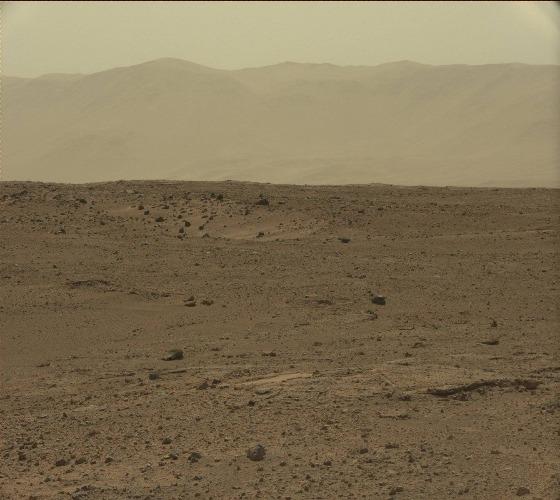
Terrain classes present: Gravel / Sand / Soil, Rock, Sky / Distant Mountains